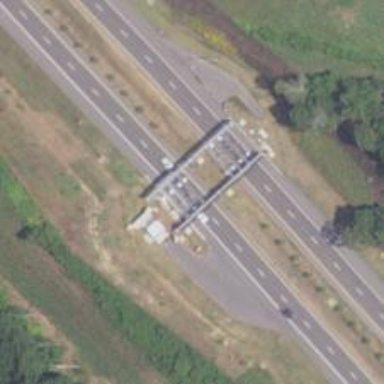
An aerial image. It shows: Toll gantry on the road.